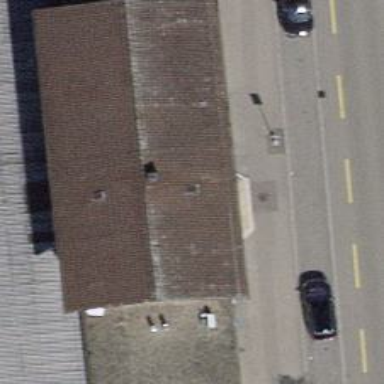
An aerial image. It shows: Train station building.